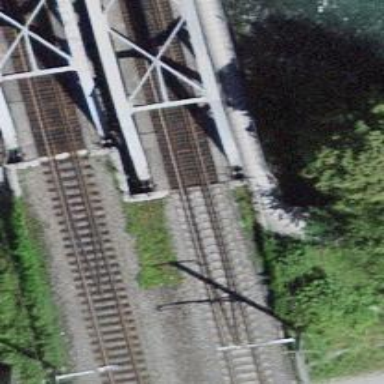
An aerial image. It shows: Railway bridge with electrified tracks and single contact line.